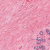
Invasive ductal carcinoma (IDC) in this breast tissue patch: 0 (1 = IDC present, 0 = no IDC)